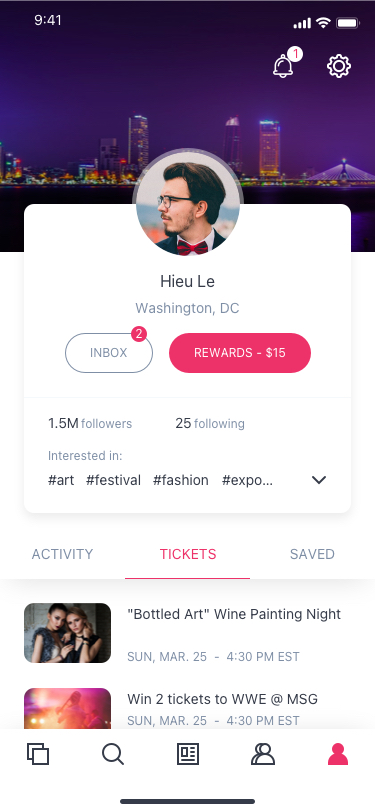
Text in this UI design:
"Bottled Art" Wine Painting Night
SUN, MAR. 25  -  4:30 PM EST
Win 2 tickets to WWE @ MSG
SUN, MAR. 25  -  4:30 PM EST
ACTIVITY
SAVED
TICKETS
Hieu Le
Washington, DC
INBOX
2
REWARDS - $15
1.5M
followers
25
following
#art
#festival
#fashion
#expo…
Interested in:

1